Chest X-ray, PA view. Patient: 25 years old, sex M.
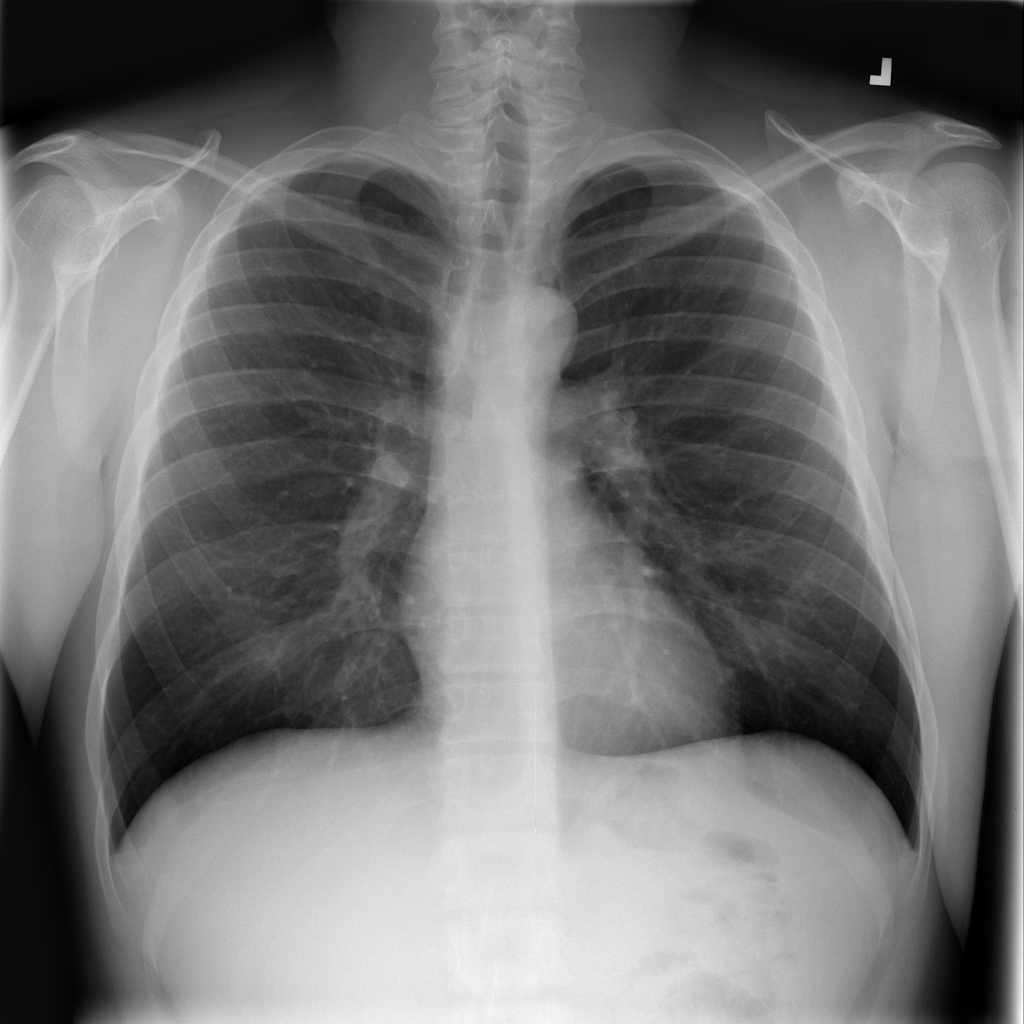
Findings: No Finding